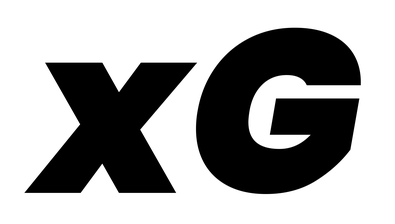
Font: Poppins-BlackItalic